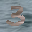
Label: 3